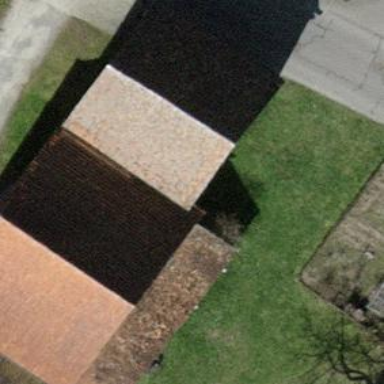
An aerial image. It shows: Farm auxiliary building with gabled roof.